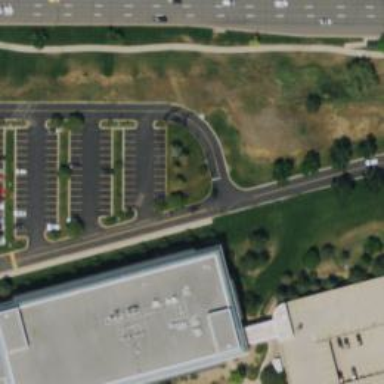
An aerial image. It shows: Parking space.